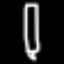
Label: pencil